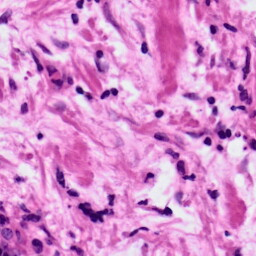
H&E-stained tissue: Ovarian